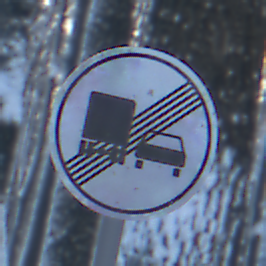
Verkehrszeichen: EndeUeberholverbotKraftfahrzeuge
Umgebung: Outdoor, Nature
Tageszeit: MorningAfternoon
Wetter: Clear
Licht: Natural
Jahreszeit: Winter
Kontrast: LowContrast